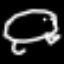
Label: frog